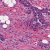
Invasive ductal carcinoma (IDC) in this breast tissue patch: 0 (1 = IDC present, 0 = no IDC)